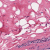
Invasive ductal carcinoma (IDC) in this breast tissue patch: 1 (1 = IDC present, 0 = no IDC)